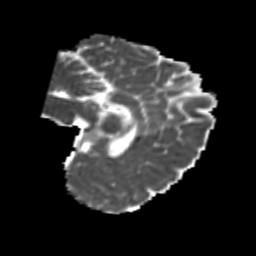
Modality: MD
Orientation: sagittal
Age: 24
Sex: female
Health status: healthy
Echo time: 0.074 s